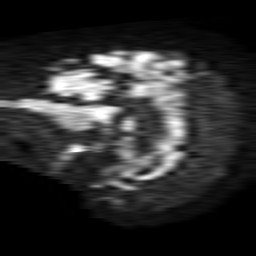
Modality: TRACE
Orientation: sagittal
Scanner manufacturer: philips
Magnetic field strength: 1.5 T
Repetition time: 4.6 s
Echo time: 0.09292 s